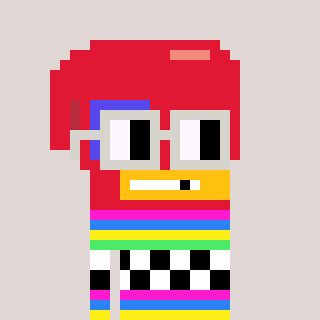
a pixel art character with square light gray glasses, a boxing glove-shaped head and a darkpink-colored body on a warm background